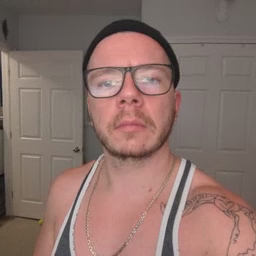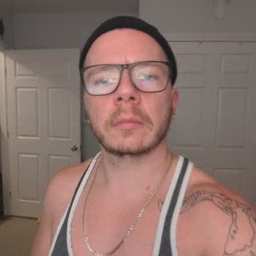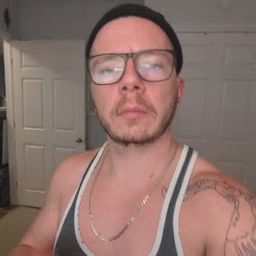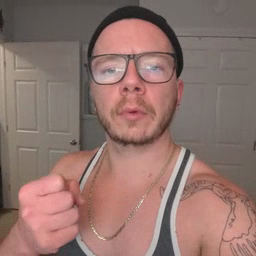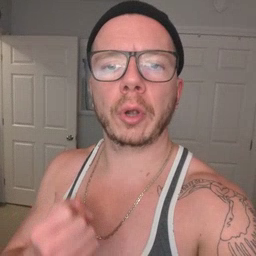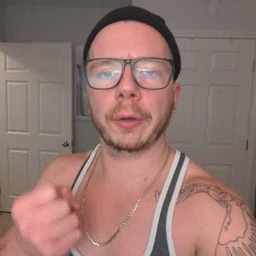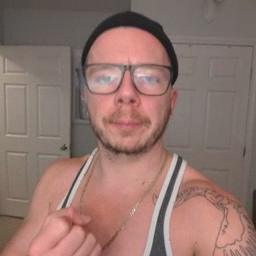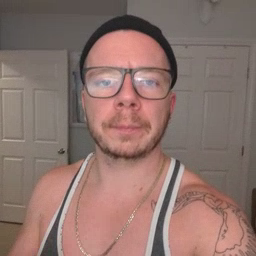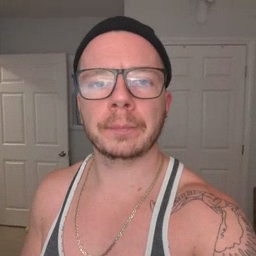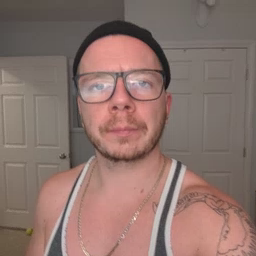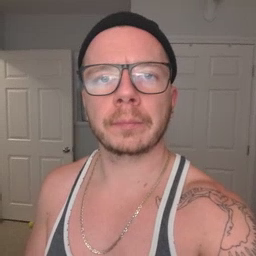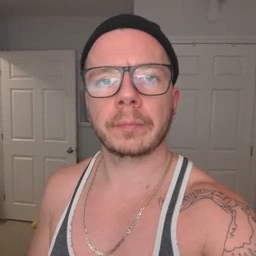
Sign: car